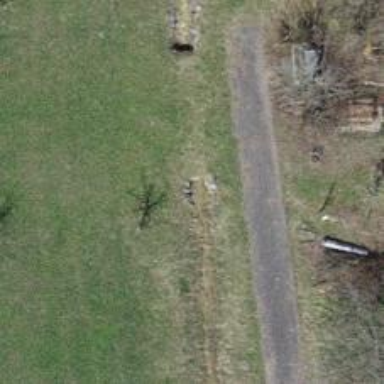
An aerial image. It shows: Culvert tunnel underneath ditch.